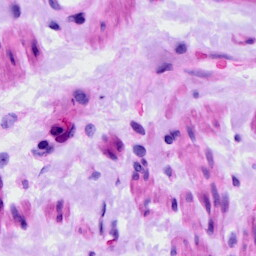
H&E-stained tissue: Ovarian